Field crop: maize
Growth stage: 2
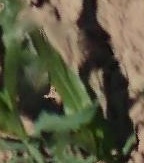
Species: maize